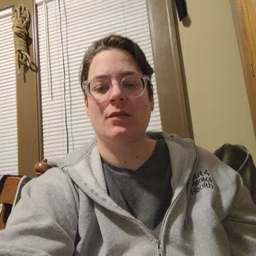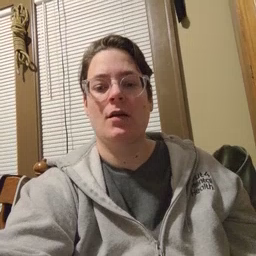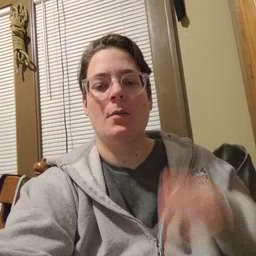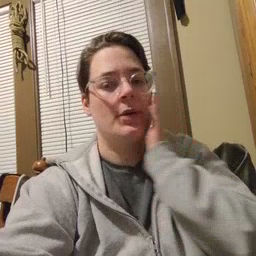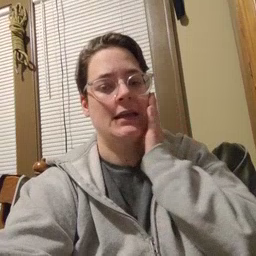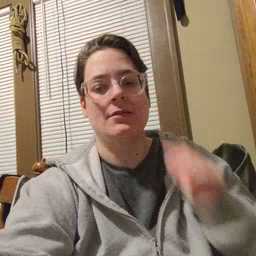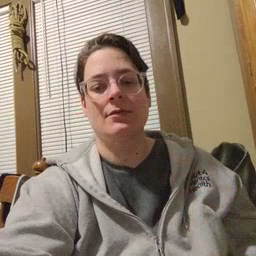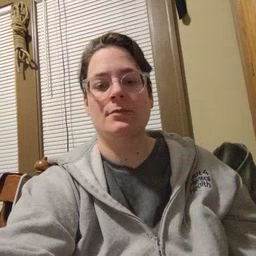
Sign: bed